定义：如果一个四边形的两条对角线将它分成的四个小三角形都是相似三角形，那么称这样的四边形为“全相似四边形”。如图，在四边形 $ABCD$ 中，$AB = AD$，$CB = CD$，下列条件能使四边形 $ABCD$ 成为“全相似四边形”的是 ( )

\noindent A. $\angle A = 90^\circ$ \qquad B. $\angle B = 90^\circ$ \qquad C. $\angle C = 90^\circ$ \qquad D. $\angle D = 60^\circ$

\vspace{1em}
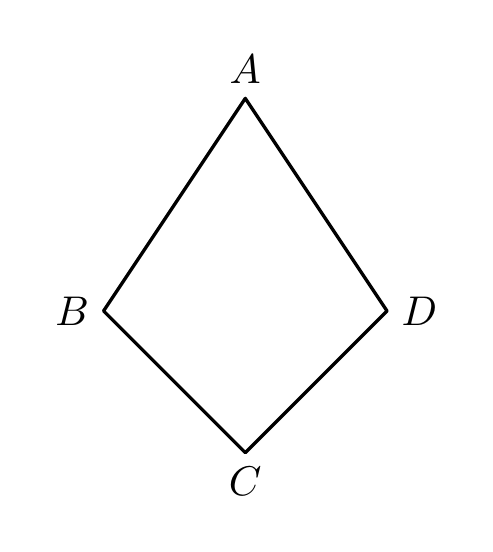
【解答】

\noindent \textbf{【答案】} B

\noindent \textbf{【知识点】} 全等的性质和 SSS 综合 (SSS)、相似三角形的判定综合

\noindent \textbf{【分析】} 本题考查相似图形，全等三角形的判定和性质。如图，连接 $AC$，$BD$ 交于点 $O$。证明 $\triangle ABC \cong \triangle ADC (SSS)$，推出 $\angle ABC = \angle ADC$，再证明当 $\angle ABC = 90^\circ$ 时符合题意即可。

\noindent \textbf{【详解】} 解：如图，连接 $AC$，$BD$ 交于点 $O$。

\noindent 在 $\triangle ABC$ 和 $\triangle ADC$ 中，
$$ \begin{cases} AB = AD \\ BC = DC \\ AC = AC \end{cases} $$
$$ \therefore \triangle ABC \cong \triangle ADC (SSS), $$
$$ \therefore \angle ABC = \angle ADC, $$
当 $\angle ABC = 90^\circ$ 时，$\angle ADC = 90^\circ$，
$$ \because AB = AD, \ BC = DC, $$
$$ \therefore AC \perp BD, $$
$$ \therefore \angle ABO + \angle BAO = 90^\circ, \ \angle ACB + \angle BAO = 90^\circ, $$
$$ \therefore \angle ABO = \angle ACB, $$
$$ \because \angle AOB = \angle BOC = 90^\circ, $$
$$ \therefore \triangle AOB \sim \triangle BOC, \text{ 同理可证 } \triangle AOD \sim \triangle DOC, $$
故选项 B 符合题意。

\noindent 当 $\angle A = 90^\circ$ 或 $\angle C = 90^\circ$ 或 $\angle D = 60^\circ$ 时都不符合题意。

\noindent 故选：B。

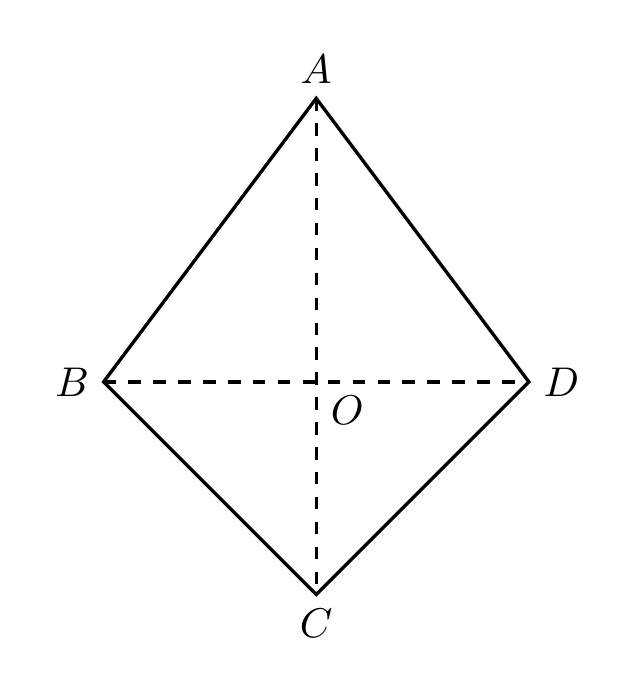